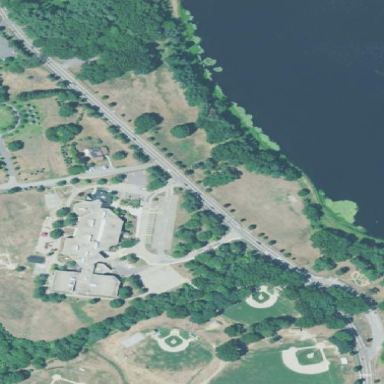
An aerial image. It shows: Park.